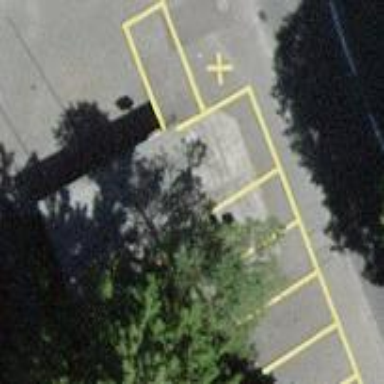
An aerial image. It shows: Garage.